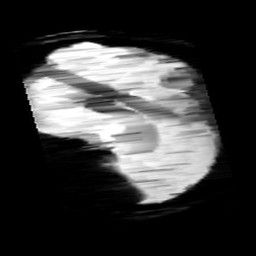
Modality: minIP
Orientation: sagittal
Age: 13
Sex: male
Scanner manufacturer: siemens
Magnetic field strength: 3 T
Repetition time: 0.027 s
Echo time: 0.02 s